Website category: phone
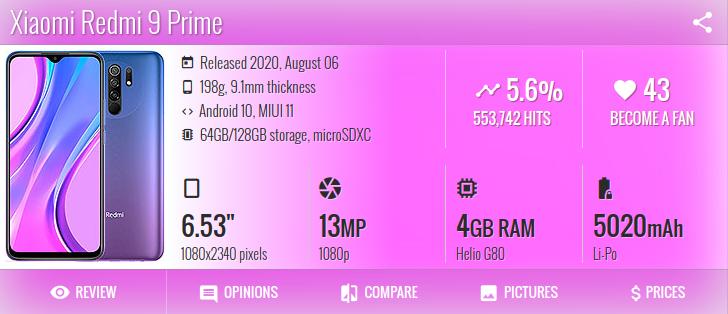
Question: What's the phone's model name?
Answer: Xiaomi Redmi 9 Prime

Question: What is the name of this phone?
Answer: Xiaomi Redmi 9 Prime

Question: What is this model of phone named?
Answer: Xiaomi Redmi 9 Prime

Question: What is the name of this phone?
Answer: Xiaomi Redmi 9 Prime

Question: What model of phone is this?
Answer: Xiaomi Redmi 9 Prime

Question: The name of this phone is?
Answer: Xiaomi Redmi 9 Prime

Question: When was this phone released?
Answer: Released 2020, August 06

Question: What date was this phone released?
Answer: Released 2020, August 06

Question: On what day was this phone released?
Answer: Released 2020, August 06

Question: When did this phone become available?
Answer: Released 2020, August 06

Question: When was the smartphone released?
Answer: Released 2020, August 06

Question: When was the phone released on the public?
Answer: Released 2020, August 06

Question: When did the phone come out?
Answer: Released 2020, August 06

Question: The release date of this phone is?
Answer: Released 2020, August 06

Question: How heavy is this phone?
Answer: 198g

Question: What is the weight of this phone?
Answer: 198g

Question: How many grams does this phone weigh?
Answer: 198g

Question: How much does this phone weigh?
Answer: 198g

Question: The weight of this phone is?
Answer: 198g

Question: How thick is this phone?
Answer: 9.1mm thickness

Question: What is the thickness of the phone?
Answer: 9.1mm thickness

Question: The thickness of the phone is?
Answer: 9.1mm thickness

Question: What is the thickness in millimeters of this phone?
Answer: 9.1mm thickness

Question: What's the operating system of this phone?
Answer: Android 10, MIUI 11

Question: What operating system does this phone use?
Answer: Android 10, MIUI 11

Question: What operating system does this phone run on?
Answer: Android 10, MIUI 11

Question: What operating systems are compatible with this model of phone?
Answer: Android 10, MIUI 11

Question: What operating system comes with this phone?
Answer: Android 10, MIUI 11

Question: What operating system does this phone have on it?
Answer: Android 10, MIUI 11

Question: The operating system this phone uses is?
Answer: Android 10, MIUI 11

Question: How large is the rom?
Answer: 64GB/128GB storage

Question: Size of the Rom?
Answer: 64GB/128GB storage

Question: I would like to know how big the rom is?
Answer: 64GB/128GB storage

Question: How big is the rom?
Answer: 64GB/128GB storage

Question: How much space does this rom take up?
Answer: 64GB/128GB storage

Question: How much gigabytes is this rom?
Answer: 64GB/128GB storage

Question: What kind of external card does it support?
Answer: microSDXC

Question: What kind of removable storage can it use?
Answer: microSDXC

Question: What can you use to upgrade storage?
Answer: microSDXC

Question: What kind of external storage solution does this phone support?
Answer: microSDXC

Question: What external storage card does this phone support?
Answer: microSDXC

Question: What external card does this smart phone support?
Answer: microSDXC

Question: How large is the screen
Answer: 6.53"

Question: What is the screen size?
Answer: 6.53"

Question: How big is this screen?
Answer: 6.53"

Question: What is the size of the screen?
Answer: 6.53"

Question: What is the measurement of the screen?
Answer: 6.53"

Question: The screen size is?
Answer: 6.53"